已知：矩形 \(ABCD\) 的对角线 \(AC\) 与以 \(A\) 为圆心 \(AD\) 为半径的圆弧相交于点 \(F\)，过点 \(F\) 作 \(AC\) 的垂线分别与直线 \(BC\)、\(AD\)、\(CD\) 交于点 \(G\)、\(P\)、\(E\)。

(1) 当点 \(G\) 在边 \(CB\) 延长线上时，如图所示。
\begin{enumerate}[label=label=(\roman{enumi}),leftmargin=*]
    \item 联结 \(AE\)，与 \(\overset{\frown}{DF}\) 交于点 \(M\)，求证：\(\overset{\frown}{DM} = \overset{\frown}{MF}\)；
    \item 若 \(GB:CG = 1:10\)，求 \(AB:AD\) 的比值；
\end{enumerate}

(2) 联结 \(AG\)，若 \(\triangle PAG\) 为等腰三角形，求 \(\tan^2\angle ACD\) 的值。
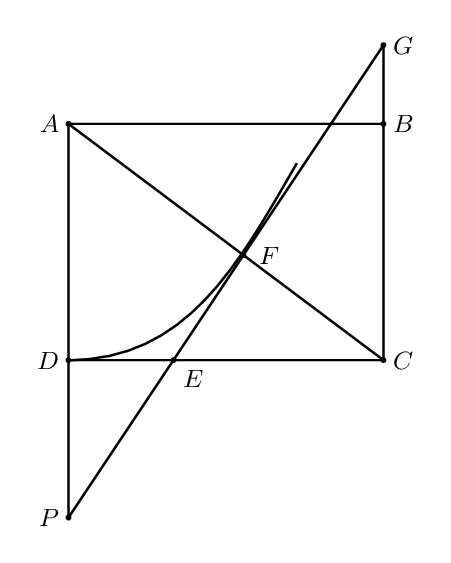
【解答】
\textbf{【详解】}
(1) 解：
\begin{enumerate}
\item
    \textcircled{1}\(\because\) 四边形 \(ABCD\) 为矩形，\(GP \perp AC\)，
    \(\therefore \angle ADC = 90^\circ\)，\(\angle AFE = 90^\circ\)，

    在 \(\text{Rt}\triangle ADE\) 和 \(\text{Rt}\triangle AFE\) 中，
    \(\because AD = AF\)，\(AE = AE\)，
    \(\therefore \text{Rt}\triangle ADE \cong \text{Rt}\triangle AFE\ (HL)\)，
    \(\therefore \angle DAE = \angle FAE\)，

    在圆 \(A\) 中，\(\angle DAE = \angle FAE\)，
    \(\therefore \overset{\frown}{DM} = \overset{\frown}{MF}\)；

    \textcircled{2}\(\because GB:CG = 1:10\)，
    \(\therefore\) 设 \(GB = k\)，\(CG = 10k\)，那么 \(BC = 9k\)，

    \(\because\) 矩形 \(ABCD\) 的对边相等，
    \(\therefore CB = AD = AF = 9k\)，

    \(\because \angle ACB = \angle GCF\)，\(\angle ABC = \angle CFG = 90^\circ\)，
    \(\therefore \triangle CFG \sim \triangle CBA\)，
    \(\therefore \frac{CF}{CB} = \frac{CG}{CA}\)，
    \(\therefore \frac{CF}{9k} = \frac{10k}{CF + 9k}\)，
    \(\therefore CF = 6k\)，

    在 \(\text{Rt}\triangle ACB\) 中，\(AB^2 + BC^2 = AC^2\)，即 \(AB^2 + (9k)^2 = (6k + 9k)^2\)，
    \(\therefore AB = 12k\)，

    \(\therefore AB:AD = 12k:9k = \frac{4}{3}\)。
\end{enumerate}

(2) 解：若 \(\triangle PAG\) 为等腰三角形，

\(\textbf{当\ AP = AG\ 时}\)，
\(\because AF \perp PG\)，
\(\therefore PF = FG\)，

\(\because\) 四边形 \(ABCD\) 是矩形，
\(\therefore AP \parallel CG\)，
\(\therefore \angle P = \angle PGC\)，

在 \(\triangle AFP\) 和 \(\triangle CGF\) 中，
\[
\begin{cases}
\angle P = \angle FGC \\
PF = GF \\
\angle AFP = \angle CFG
\end{cases}
\]
\(\therefore \triangle AFP \cong \triangle CGF\ (ASA)\)，
\(\therefore AF = CF\)，\(AP = CG\)，

又 \(\because AP = AG\)，
\(\therefore CG = AG\)，

连接 \(AE\)，
由 (1) \(\boldsymbol{\mathrm{i}}\) 可知 \(\triangle ADE \cong \triangle AFE\)，
\(\therefore \angle AED = \angle AEF\)，\(\angle EAP = \angle EAC\)，
\(\therefore \angle AED + \angle DEP = \angle AEF + \angle CEF\)，
即 \(\angle AEP = \angle AEC\)，

在 \(\triangle AEP\) 和 \(\triangle AEC\) 中，
\[
\begin{cases}
\angle EAP = \angle EAC \\
AE = AE \\
\angle AEP = \angle AEC
\end{cases}
\]
\(\therefore \triangle AEP \cong \triangle AEC\ (ASA)\)，
\(\therefore AP = AC\)，

\(\because AP = AG\)，
\(\therefore AC = AG\)，
\(\therefore CG = AG = AC\)，
\(\therefore \triangle GAC\) 为等边三角形，
\(\therefore \angle ACG = 60^\circ\)，
\(\therefore \angle ACD = \angle BCD - \angle ACG = 90^\circ - 60^\circ = 30^\circ\)，
\(\therefore \tan^2\angle ACD = \left(\frac{\sqrt{3}}{3}\right)^2 = \frac{1}{3}\)；

\(\textbf{当\ PA = PG\ 时}\)，则 \(\angle PAG = \angle PGA\)，
\(\because AP \parallel CG\)，
\(\therefore \angle PAG = \angle AGB\)，
\(\therefore \angle AGF = \angle AGB\)，

\(\because \angle AGF = \angle AGB\)，\(\angle AFG = \angle B = 90^\circ\)，\(AG = AG\)，
\(\therefore \triangle AGF \cong \triangle AGB\ (AAS)\)，
\(\therefore AB = AF = AD\)，

则四边形 \(ABCD\) 为正方形，
\(\therefore \angle ACD = 45^\circ\)，
\(\therefore \tan^2\angle ACD = 1^2 = 1\)；

\(\textbf{当\ GA = GP\ 时}\)，设 \(AB = x\)，\(AD = y\)，

\(\therefore \angle GAP = \angle APG\)，
\(\because AP \parallel CG\)，
\(\therefore \angle PAG = \angle AGB\)，
\(\therefore \angle APG = \angle AGB\)，
\(\therefore \angle P + \angle PAF = 90^\circ = \angle AGB + \angle BAG\)，
\(\therefore \angle BAG = \angle DAC\)，
\(\therefore \tan\angle BAG = \tan\angle DAC\)，
\(\therefore \frac{BG}{AB} = \frac{CD}{AD}\)，
\(\therefore BG = \frac{x^2}{y}\)，

在 \(\text{Rt}\triangle ACB\) 中，\(AB^2 + BC^2 = AC^2\)，
\(\therefore x^2 + y^2 = \left(\frac{2x^2}{y}\right)^2\)，整理得：\(y^4 + x^2y^2 - 4x^4 = 0\)，

\(\therefore y^2 = \frac{-1 \pm \sqrt{17}}{2}x^2\)，
\(\therefore \tan^2\angle ACD = \left(\frac{AD}{DC}\right)^2 = \left(\frac{y}{x}\right)^2 = \frac{-1 + \sqrt{17}}{2}\)。

综上所述，\(\tan^2\angle ACD\) 的值为 \(\frac{1}{3}\) 或 \(1\) 或 \(\frac{-1 + \sqrt{17}}{2}\)。
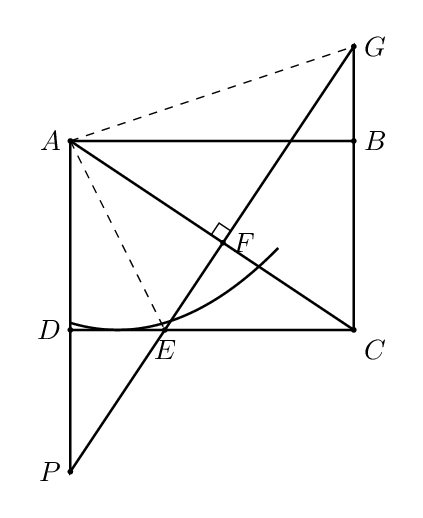
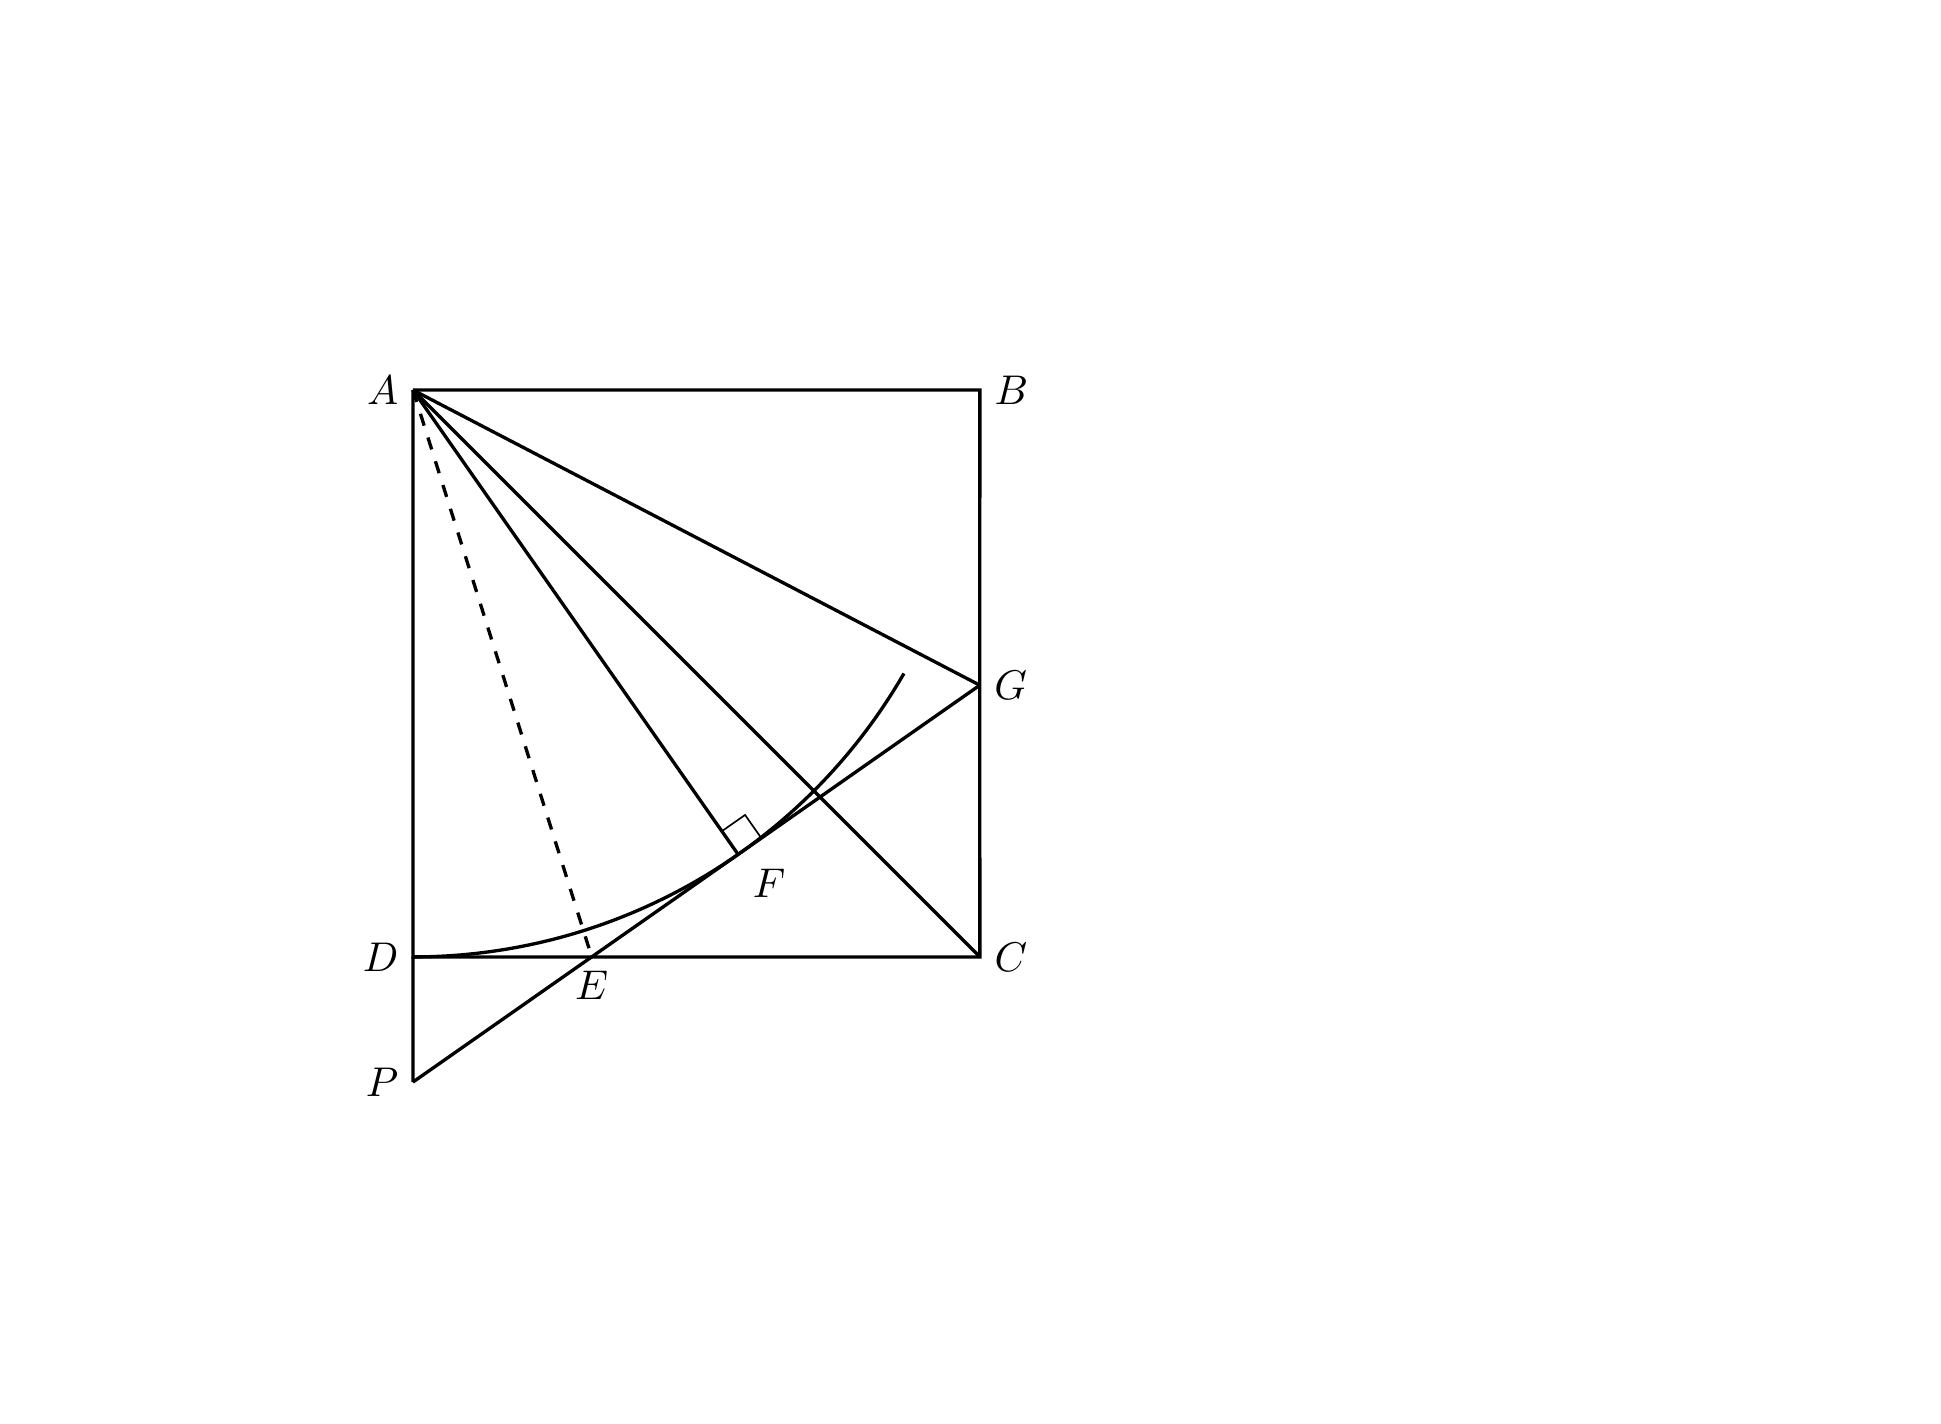